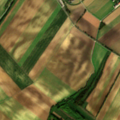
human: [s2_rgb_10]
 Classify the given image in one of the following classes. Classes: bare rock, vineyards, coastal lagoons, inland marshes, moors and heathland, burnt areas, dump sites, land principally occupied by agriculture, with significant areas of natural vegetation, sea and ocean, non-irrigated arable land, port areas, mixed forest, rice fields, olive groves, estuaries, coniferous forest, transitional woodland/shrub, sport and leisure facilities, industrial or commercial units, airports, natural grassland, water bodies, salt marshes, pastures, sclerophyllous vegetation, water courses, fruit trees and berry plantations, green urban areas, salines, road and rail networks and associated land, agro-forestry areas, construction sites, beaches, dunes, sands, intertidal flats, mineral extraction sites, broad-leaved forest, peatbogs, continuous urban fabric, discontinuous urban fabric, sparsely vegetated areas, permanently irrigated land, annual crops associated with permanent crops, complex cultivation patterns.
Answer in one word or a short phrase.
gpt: discontinuous urban fabric, non-irrigated arable land, broad-leaved forest